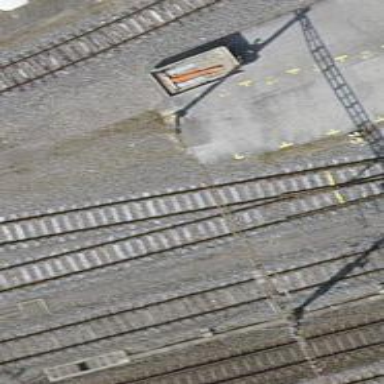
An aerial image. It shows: Railway yard with one track in service.